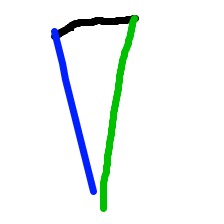
Shape: triangle